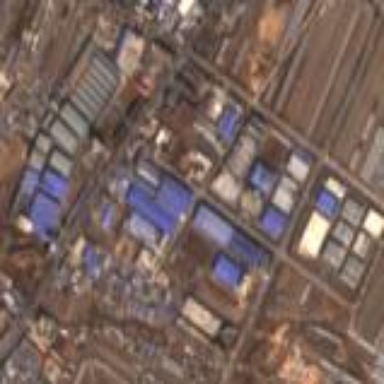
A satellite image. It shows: Industrial area.